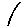
Label: line